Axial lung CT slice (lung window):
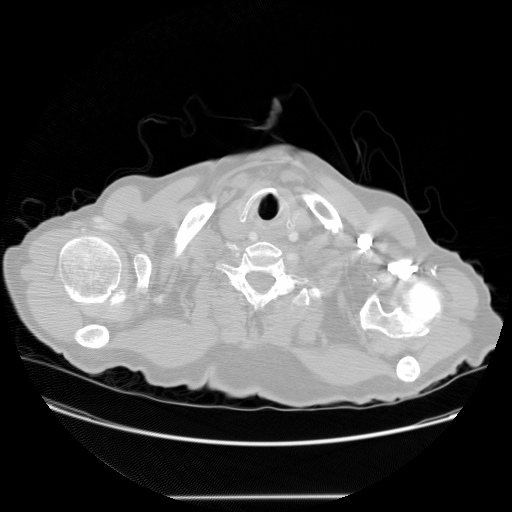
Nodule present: no